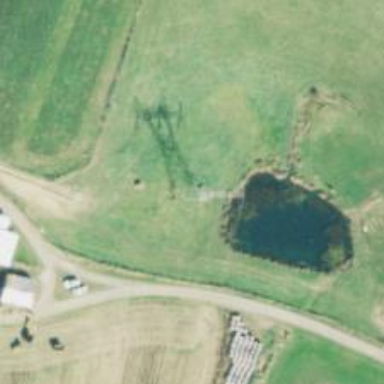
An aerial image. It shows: Lattice structure tower used for power transmission.